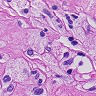
Metastatic tissue present: yes